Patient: sex M, age 80
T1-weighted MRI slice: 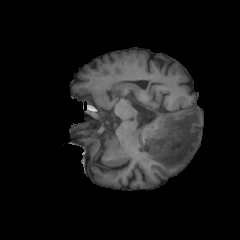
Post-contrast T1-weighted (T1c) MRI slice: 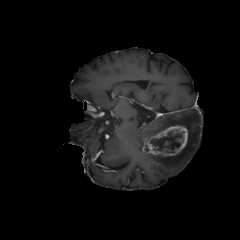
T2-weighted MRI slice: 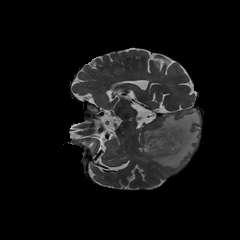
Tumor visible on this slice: yes
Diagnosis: Glioblastoma, IDH-wildtype
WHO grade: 4